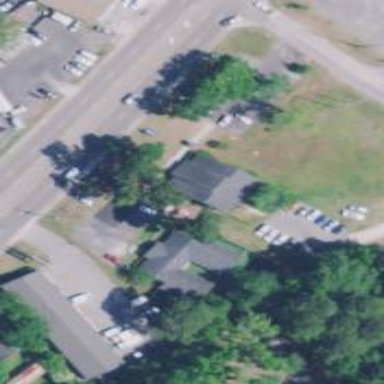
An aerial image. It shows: Veterinary facility.